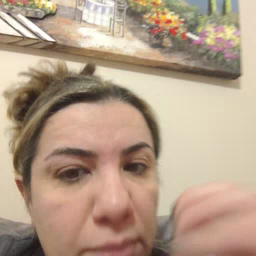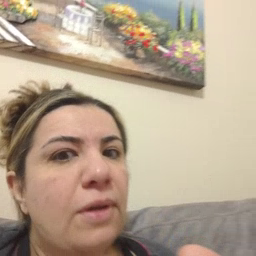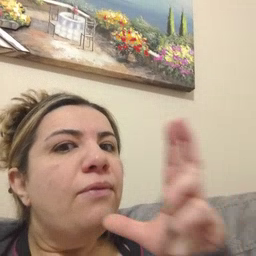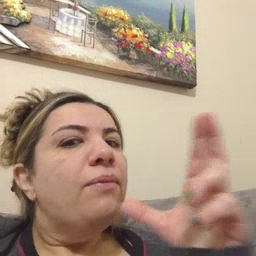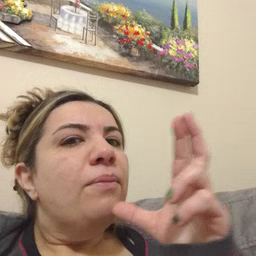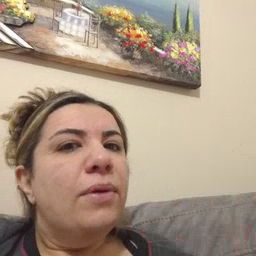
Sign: hen